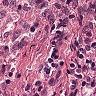
Metastatic tissue present: yes